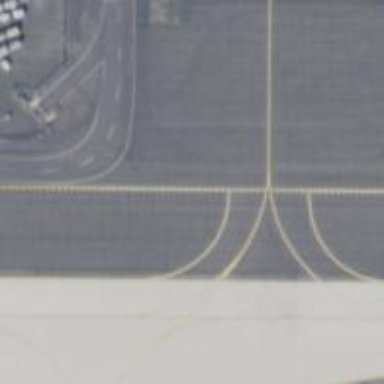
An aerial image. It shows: Image of taxiway at airport.